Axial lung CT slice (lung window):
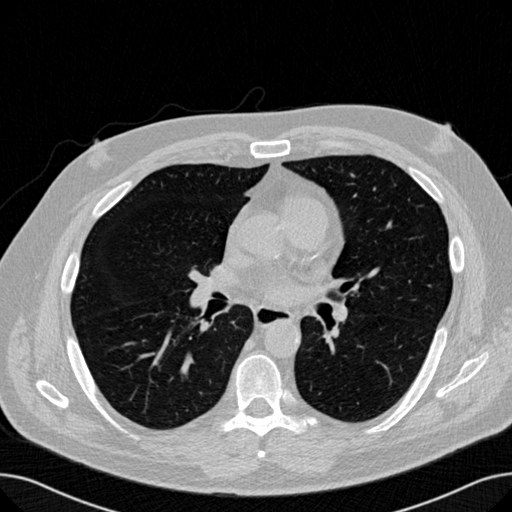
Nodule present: no